Question: What is the value of the measurement in the image?
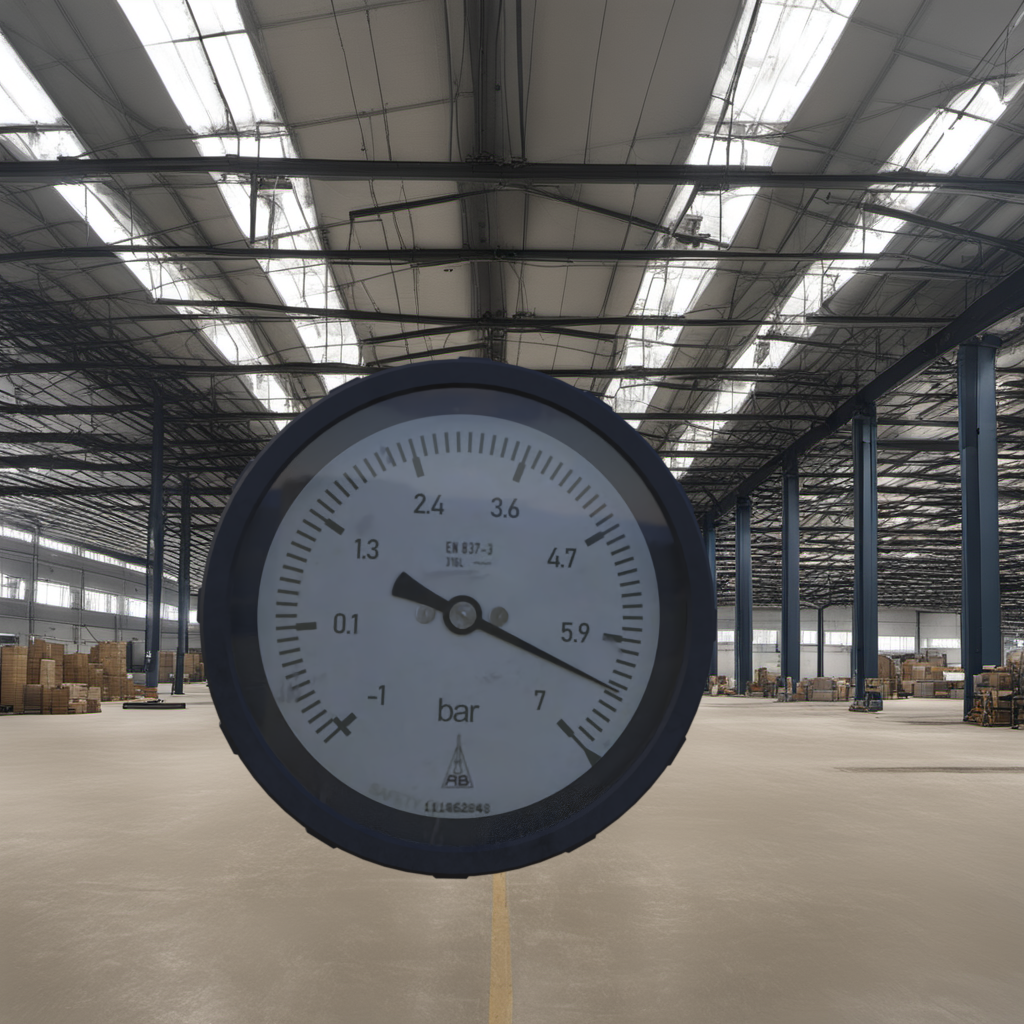
Answer: The result is 6.36
Question: What is the reading range of the measurement in the image?
Answer: The range is from -1 to 7
Question: What is the minimum and maximum value range of this measurement?
Answer: The minimum value is -1 and the maximum value is 7